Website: bh-photo
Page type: customer-info-address
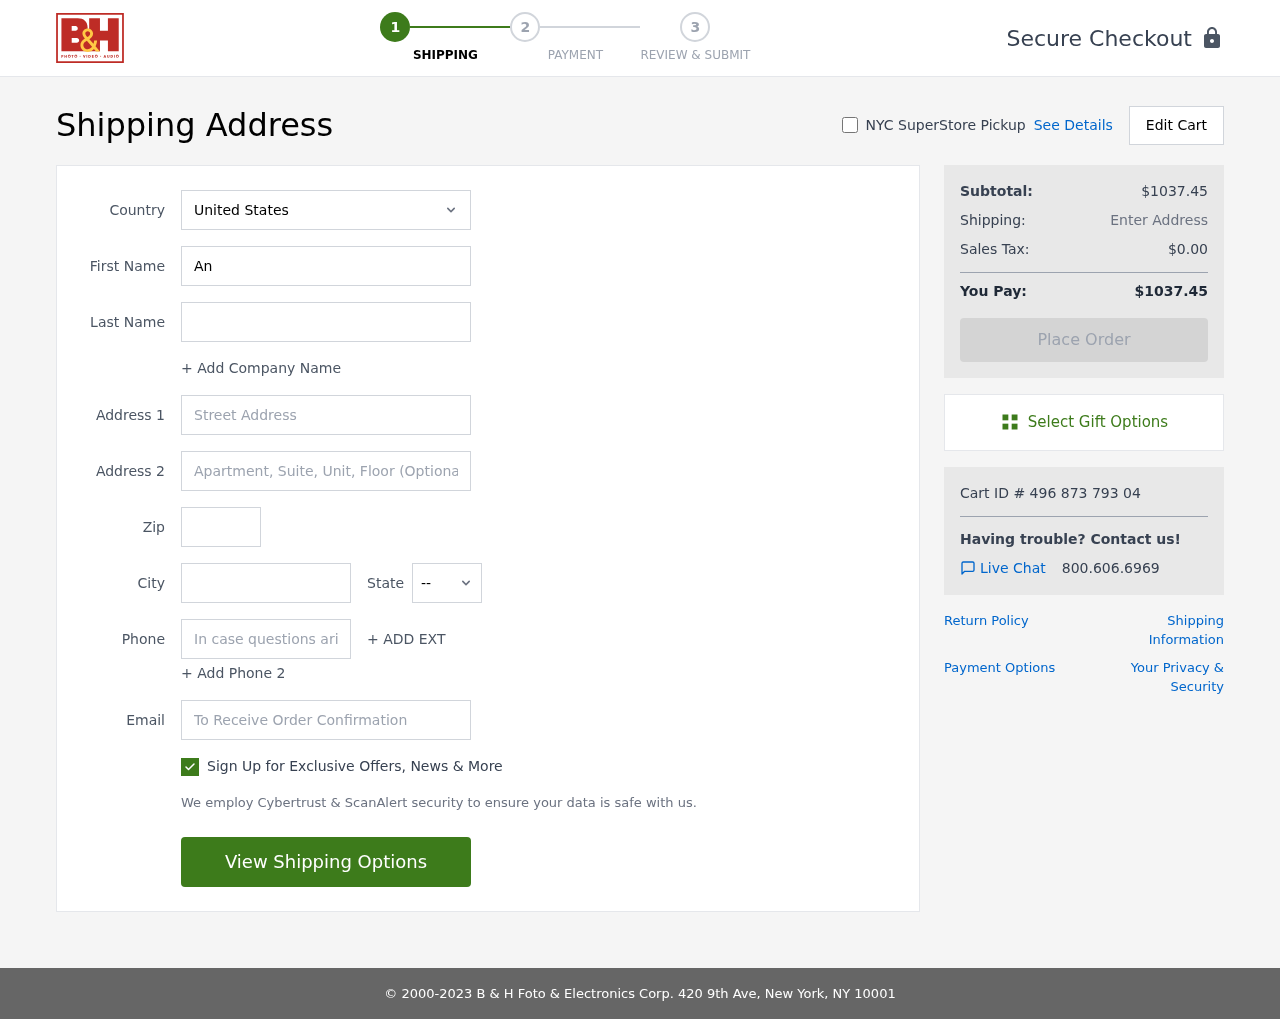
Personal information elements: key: PII_CITY
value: Hallmouth
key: PII_COUNTRY
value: United States
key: PII_EMAIL
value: andreavillarreal@hotmail.com
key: PII_FIRSTNAME
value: Andrea
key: PII_LASTNAME
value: Villarreal
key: PII_PHONE
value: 5627527132
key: PII_POSTCODE
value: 64022
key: PII_STATE_ABBR
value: MS
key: PII_STREET
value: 362 Eileen Freeway Apt. 247
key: PII_STREET2
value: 0043 Long Parks Suite 203
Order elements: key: ORDER_SUBTOTAL
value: $1037.45
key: ORDER_TAX
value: $0.00
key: ORDER_TOTAL
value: $1037.45
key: ORDER_ID
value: Cart ID # 496 873 793 04